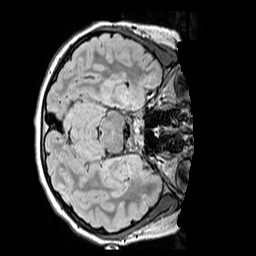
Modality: FLAIR
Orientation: axial
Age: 12
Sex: female
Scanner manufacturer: siemens
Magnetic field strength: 3 T
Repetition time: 5 s
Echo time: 0.388 s